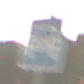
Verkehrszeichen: Kraftfahrstrasse
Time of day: SunriseSunset
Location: Outdoor (Nature)
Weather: Clear
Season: NotSpecified
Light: Natural